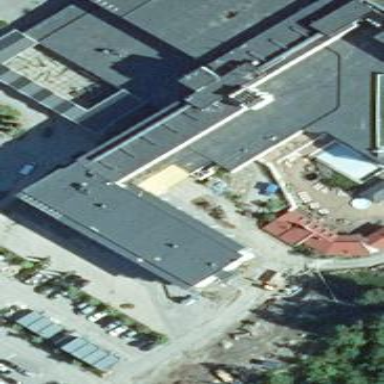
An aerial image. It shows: Part of building.